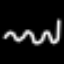
Label: squiggle